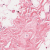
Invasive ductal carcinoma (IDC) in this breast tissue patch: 0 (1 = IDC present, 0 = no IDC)